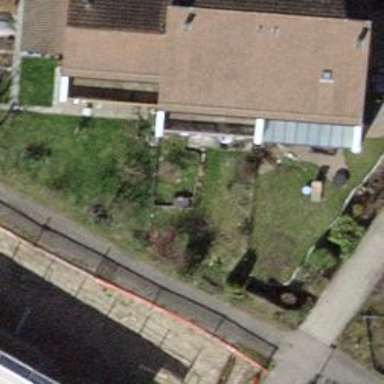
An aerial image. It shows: Terrace building.